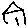
Label: house